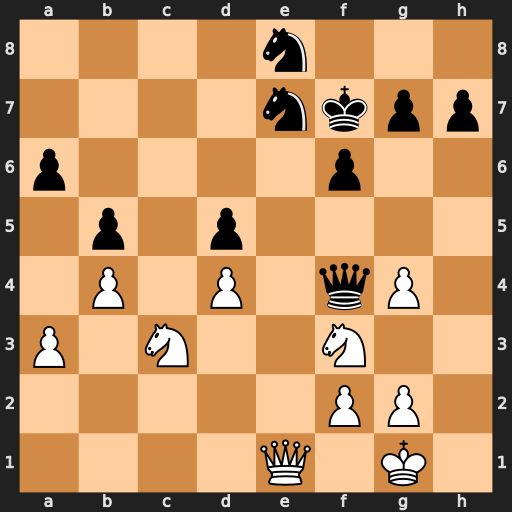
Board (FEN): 4n3/4nkpp/p4p2/1p1p4/1P1P1qP1/P1N2N2/5PP1/4Q1K1
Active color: w
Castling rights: -
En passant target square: -
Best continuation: Qxe7+ Kxe7 Nxd5+ Kd7 Nxf4